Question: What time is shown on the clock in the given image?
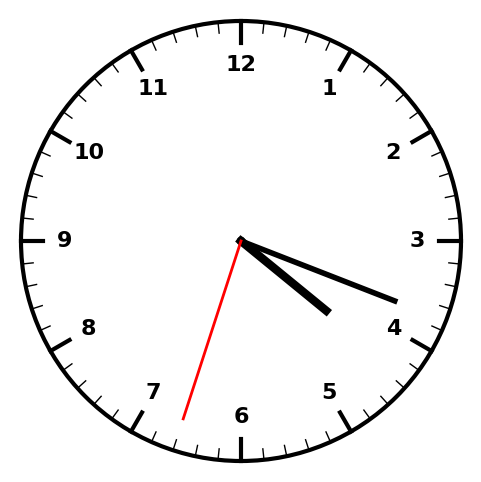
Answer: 04:18:33